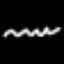
Label: squiggle